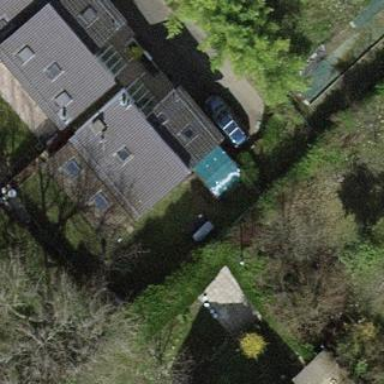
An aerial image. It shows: Garden enclosed by fence.